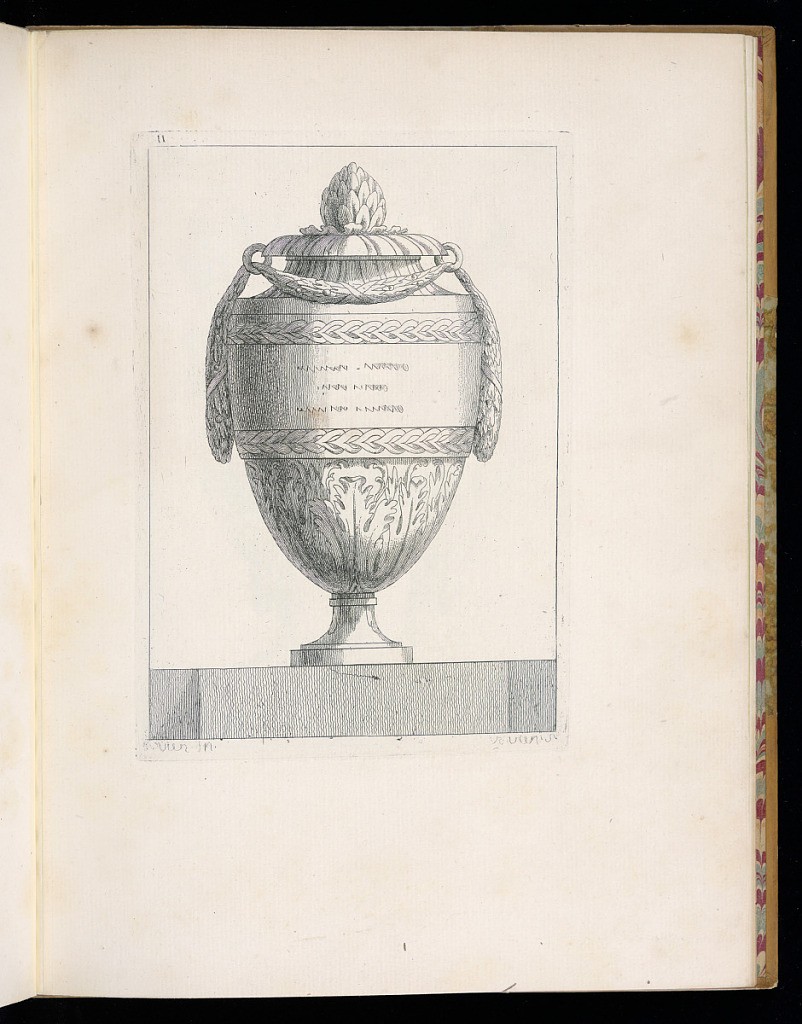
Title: Ornamental Vase Design
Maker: Joseph Marie Vien, French, 1716–1809
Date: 1760
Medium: Etching on laid paper
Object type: Print
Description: Lidded vase in the shape of an urn. The vase is topped with a large pinecone finial, and has a garland draped across its neck, through two small rings, and over each side. The body of the vase has a plain band in the middle with three lines of imitation script, comprised of vertical and slanted lines. The vase is decorated with acanthus leaf ornamentation at its base, and has a short, tapered foot. The vase is elevated on a platform that extends to the edge of the image. The plate is signed and numbered.